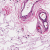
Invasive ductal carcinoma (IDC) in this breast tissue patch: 0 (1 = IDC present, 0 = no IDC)